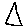
Label: triangle